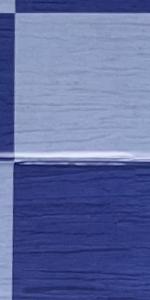
Label: Empty